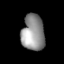
Tissue: lung
Cell type: Epithelial cells
Senescence score: 0.2056
Nuclear area (px): 804
Mean DAPI intensity: 147.243